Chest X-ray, AP view. Patient: 44 years old, sex F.
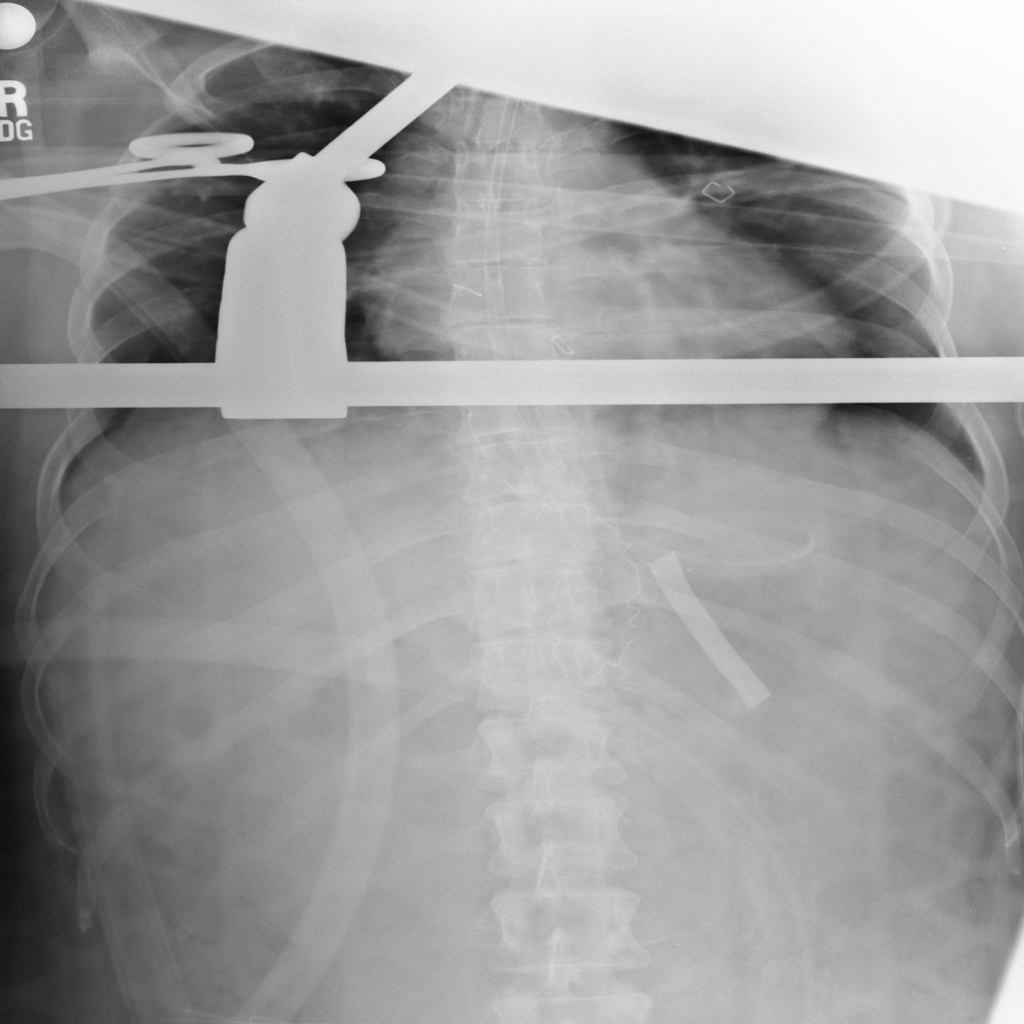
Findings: No Finding